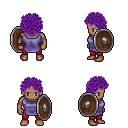
a pixel art fantasy rpg character, male body template, human, dark skin, chain tabard jacket, red pants, purple curly afro hairstyle, shield, four views (front, back, left, right), 2x2 character sprite sheet, small pixel art, hard edges, no anti-aliasing